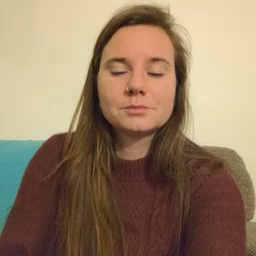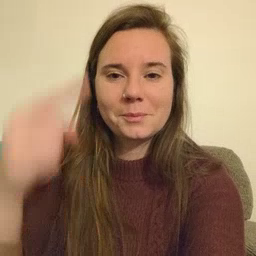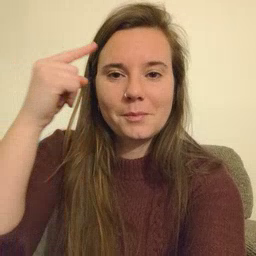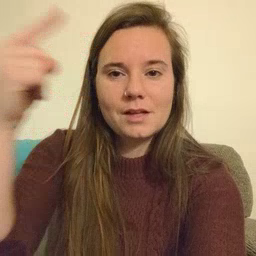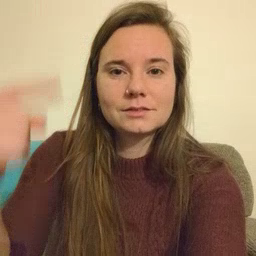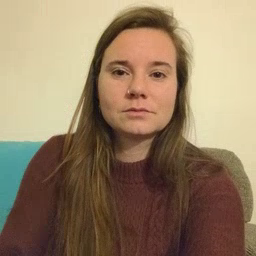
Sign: penny